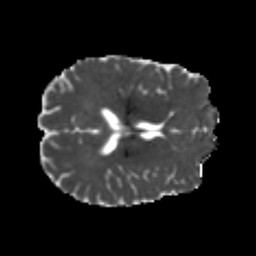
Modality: MD
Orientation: axial
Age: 20
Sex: male
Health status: healthy
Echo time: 0.074 s